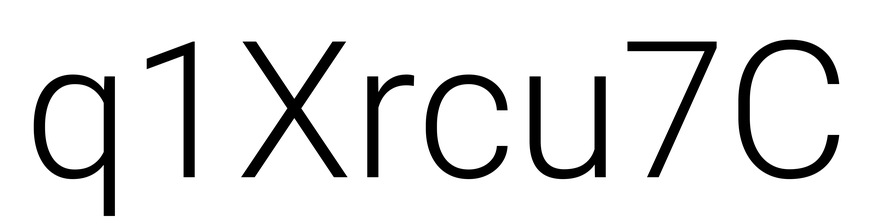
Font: Roboto_Light